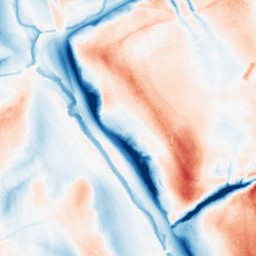
Category: classical
Decomposition family: gaussian_anisotropic
Decomposition parameters: sigma_x: 20
sigma_y: 5
Upsampling method: regularized
Upsampling parameters: scale: 4
lambda_reg: 0.001
Upsampling scale: 4